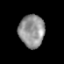
Tissue: prostate
Cell type: T cells
Senescence score: 0.3258
Nuclear area (px): 812
Mean DAPI intensity: 146.512